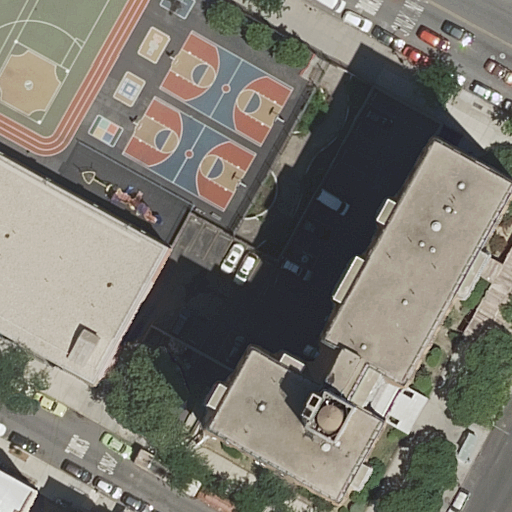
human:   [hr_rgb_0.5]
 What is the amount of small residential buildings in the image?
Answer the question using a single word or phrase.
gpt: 1

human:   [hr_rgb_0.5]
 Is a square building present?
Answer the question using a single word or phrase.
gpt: no

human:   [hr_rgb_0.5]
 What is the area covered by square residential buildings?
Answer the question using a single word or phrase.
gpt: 0m2

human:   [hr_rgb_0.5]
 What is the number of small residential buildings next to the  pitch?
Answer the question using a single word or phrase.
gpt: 1

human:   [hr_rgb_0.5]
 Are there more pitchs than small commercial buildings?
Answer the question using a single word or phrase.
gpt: yes

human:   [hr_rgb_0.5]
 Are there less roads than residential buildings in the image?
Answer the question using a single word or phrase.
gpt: no

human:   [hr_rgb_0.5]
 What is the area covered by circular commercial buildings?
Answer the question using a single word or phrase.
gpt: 0m2

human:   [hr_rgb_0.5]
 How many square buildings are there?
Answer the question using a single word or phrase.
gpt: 0

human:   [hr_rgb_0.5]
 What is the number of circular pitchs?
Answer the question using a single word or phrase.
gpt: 0

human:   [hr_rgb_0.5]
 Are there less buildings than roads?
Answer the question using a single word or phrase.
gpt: no

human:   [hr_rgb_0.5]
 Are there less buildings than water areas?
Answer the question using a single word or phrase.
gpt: no

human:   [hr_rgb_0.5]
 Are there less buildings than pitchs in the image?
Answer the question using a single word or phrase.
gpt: no

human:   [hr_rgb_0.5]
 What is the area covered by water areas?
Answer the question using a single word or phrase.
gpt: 0m2

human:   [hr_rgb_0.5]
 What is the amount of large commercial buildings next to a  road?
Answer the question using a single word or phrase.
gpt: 0

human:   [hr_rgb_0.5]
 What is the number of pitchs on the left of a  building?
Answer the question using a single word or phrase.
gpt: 1

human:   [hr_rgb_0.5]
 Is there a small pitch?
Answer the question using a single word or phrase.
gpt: no

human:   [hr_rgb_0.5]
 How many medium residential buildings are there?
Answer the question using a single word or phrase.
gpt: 0

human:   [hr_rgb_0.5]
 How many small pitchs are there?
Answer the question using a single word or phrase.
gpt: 0

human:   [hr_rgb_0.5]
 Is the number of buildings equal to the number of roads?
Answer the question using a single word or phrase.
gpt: yes

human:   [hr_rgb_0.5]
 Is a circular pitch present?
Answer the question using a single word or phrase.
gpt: no

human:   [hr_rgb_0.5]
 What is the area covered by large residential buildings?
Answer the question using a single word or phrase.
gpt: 1489m2

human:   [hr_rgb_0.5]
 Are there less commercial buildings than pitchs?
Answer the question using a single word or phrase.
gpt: yes

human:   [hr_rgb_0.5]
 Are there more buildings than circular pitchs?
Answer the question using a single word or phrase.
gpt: yes

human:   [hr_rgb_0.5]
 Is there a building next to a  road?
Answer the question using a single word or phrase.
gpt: yes

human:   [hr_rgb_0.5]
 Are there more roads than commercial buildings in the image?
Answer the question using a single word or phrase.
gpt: yes

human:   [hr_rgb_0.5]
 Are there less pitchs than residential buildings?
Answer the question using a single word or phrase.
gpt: yes

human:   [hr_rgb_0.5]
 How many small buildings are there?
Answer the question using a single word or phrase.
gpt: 1

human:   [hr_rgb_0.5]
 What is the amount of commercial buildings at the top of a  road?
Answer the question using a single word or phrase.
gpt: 0

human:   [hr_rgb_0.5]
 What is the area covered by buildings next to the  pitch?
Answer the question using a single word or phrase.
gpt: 4509m2

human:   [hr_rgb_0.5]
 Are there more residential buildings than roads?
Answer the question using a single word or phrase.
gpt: no

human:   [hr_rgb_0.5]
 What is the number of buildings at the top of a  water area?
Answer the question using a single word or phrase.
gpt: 0

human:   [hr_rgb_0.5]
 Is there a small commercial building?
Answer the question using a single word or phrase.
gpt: no

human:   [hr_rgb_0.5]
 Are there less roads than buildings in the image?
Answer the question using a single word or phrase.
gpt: no

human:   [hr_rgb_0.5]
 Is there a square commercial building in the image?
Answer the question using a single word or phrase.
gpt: no

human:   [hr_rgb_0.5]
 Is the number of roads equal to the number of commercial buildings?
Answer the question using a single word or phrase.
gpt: no

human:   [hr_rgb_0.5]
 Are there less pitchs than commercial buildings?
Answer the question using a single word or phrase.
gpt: no